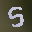
Label: 5